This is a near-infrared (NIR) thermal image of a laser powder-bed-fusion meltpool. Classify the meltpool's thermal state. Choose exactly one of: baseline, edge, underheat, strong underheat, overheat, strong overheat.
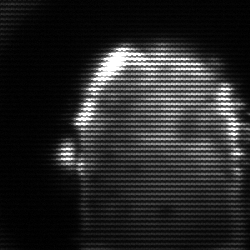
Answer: strong underheat